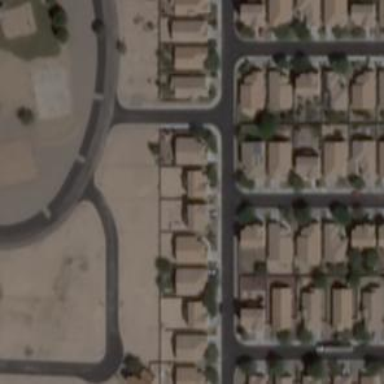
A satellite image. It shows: Residential road.